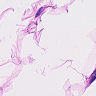
Metastatic tissue present: no